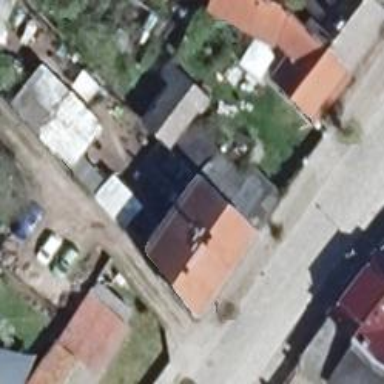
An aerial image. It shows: Gabled building with the roof oriented along its structure.